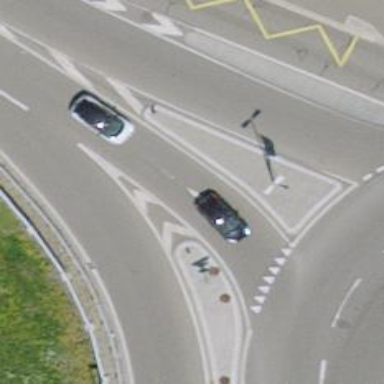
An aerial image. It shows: Traffic calming island.